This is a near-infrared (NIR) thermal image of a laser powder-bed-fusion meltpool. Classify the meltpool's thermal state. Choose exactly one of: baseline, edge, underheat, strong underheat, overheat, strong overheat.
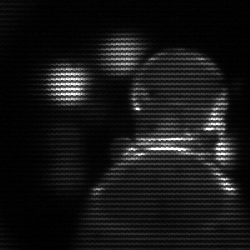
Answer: edge